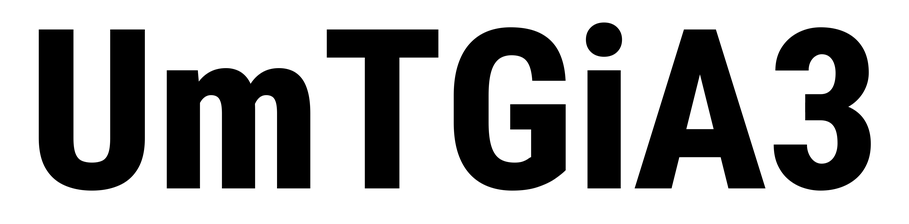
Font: Roboto_Condensed_ExtraBold